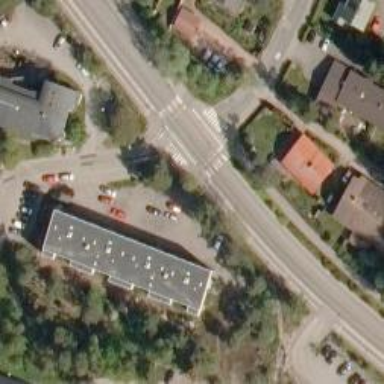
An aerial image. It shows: Road with "give way" sign.